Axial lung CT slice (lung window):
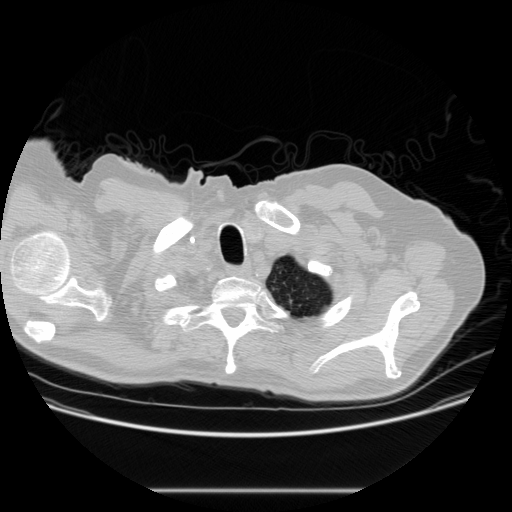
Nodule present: no